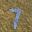
Label: 7